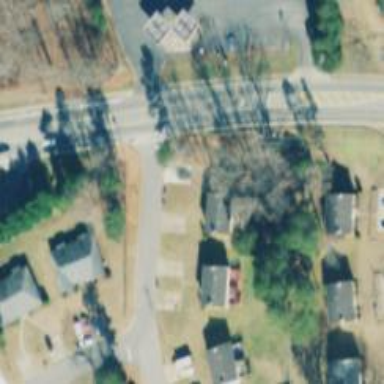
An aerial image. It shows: Marked crossing on the road.